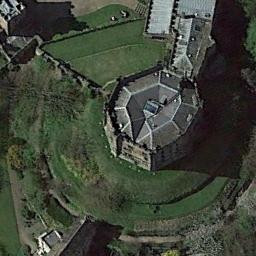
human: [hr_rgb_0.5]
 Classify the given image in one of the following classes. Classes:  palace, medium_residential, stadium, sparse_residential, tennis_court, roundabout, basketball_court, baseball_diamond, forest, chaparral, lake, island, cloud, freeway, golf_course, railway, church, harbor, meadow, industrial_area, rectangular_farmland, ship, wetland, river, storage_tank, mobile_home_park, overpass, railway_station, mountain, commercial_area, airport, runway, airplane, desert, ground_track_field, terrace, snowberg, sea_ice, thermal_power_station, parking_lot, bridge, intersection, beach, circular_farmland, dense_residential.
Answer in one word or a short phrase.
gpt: palace